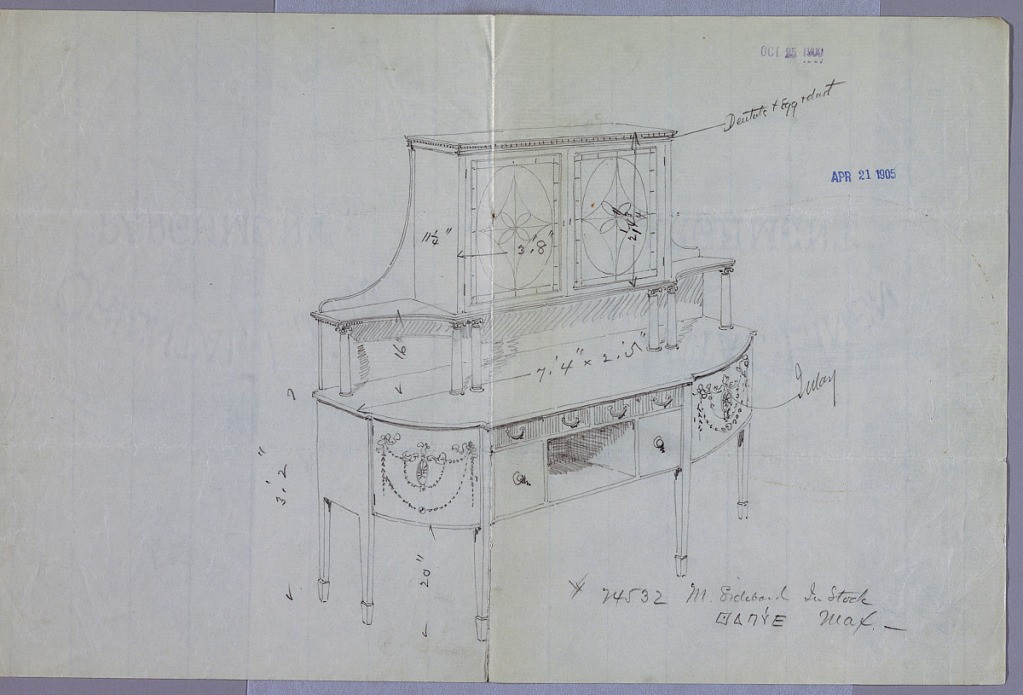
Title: Design for Sideboard with Glass Door Cabinet Above
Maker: A.N. Davenport Co.
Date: October 25, 1900
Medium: Graphite on thin cream paper
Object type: Drawing
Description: Oblong sideboard with 6 straight tapering legs [5 shown]; rounded front corners decorated in neo-classical motifs; flat front has center niche flanked by 2 drawers and 2 doors; molded top; above, a rectangular cabinet with 2 glass doors supported by raised backsplash, 6 columns at front, and 2"L"-shaped volutes.